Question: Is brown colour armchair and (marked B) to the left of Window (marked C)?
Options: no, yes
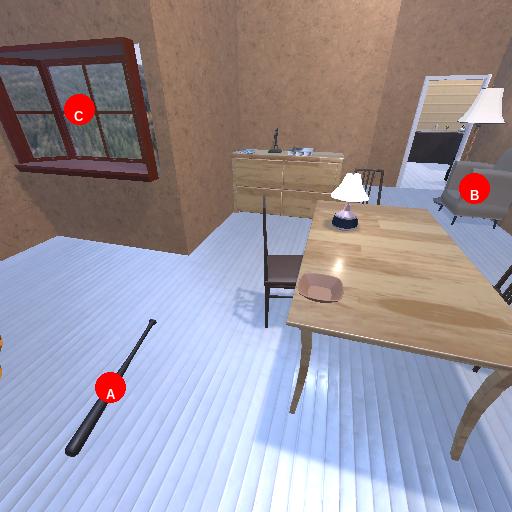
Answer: no